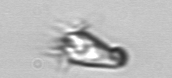
Label: Paratontonia_gracillima